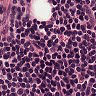
Metastatic tissue present: no